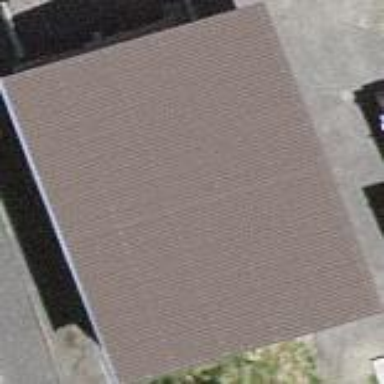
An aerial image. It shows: Barn.